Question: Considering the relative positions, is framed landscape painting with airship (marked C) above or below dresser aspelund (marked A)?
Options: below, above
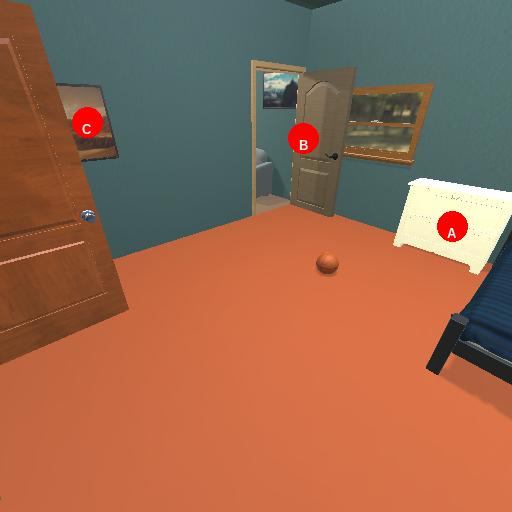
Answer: below